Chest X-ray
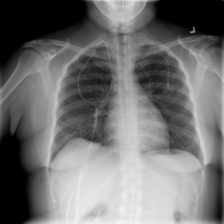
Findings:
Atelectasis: negative
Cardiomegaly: negative
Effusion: negative
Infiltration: negative
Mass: negative
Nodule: negative
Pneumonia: negative
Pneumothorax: negative
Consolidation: negative
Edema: negative
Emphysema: negative
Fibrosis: negative
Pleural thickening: negative
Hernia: negative